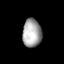
Tissue: lung
Cell type: Fibroblasts
Senescence score: 0.5663
Nuclear area (px): 526
Mean DAPI intensity: 165.378